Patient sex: M
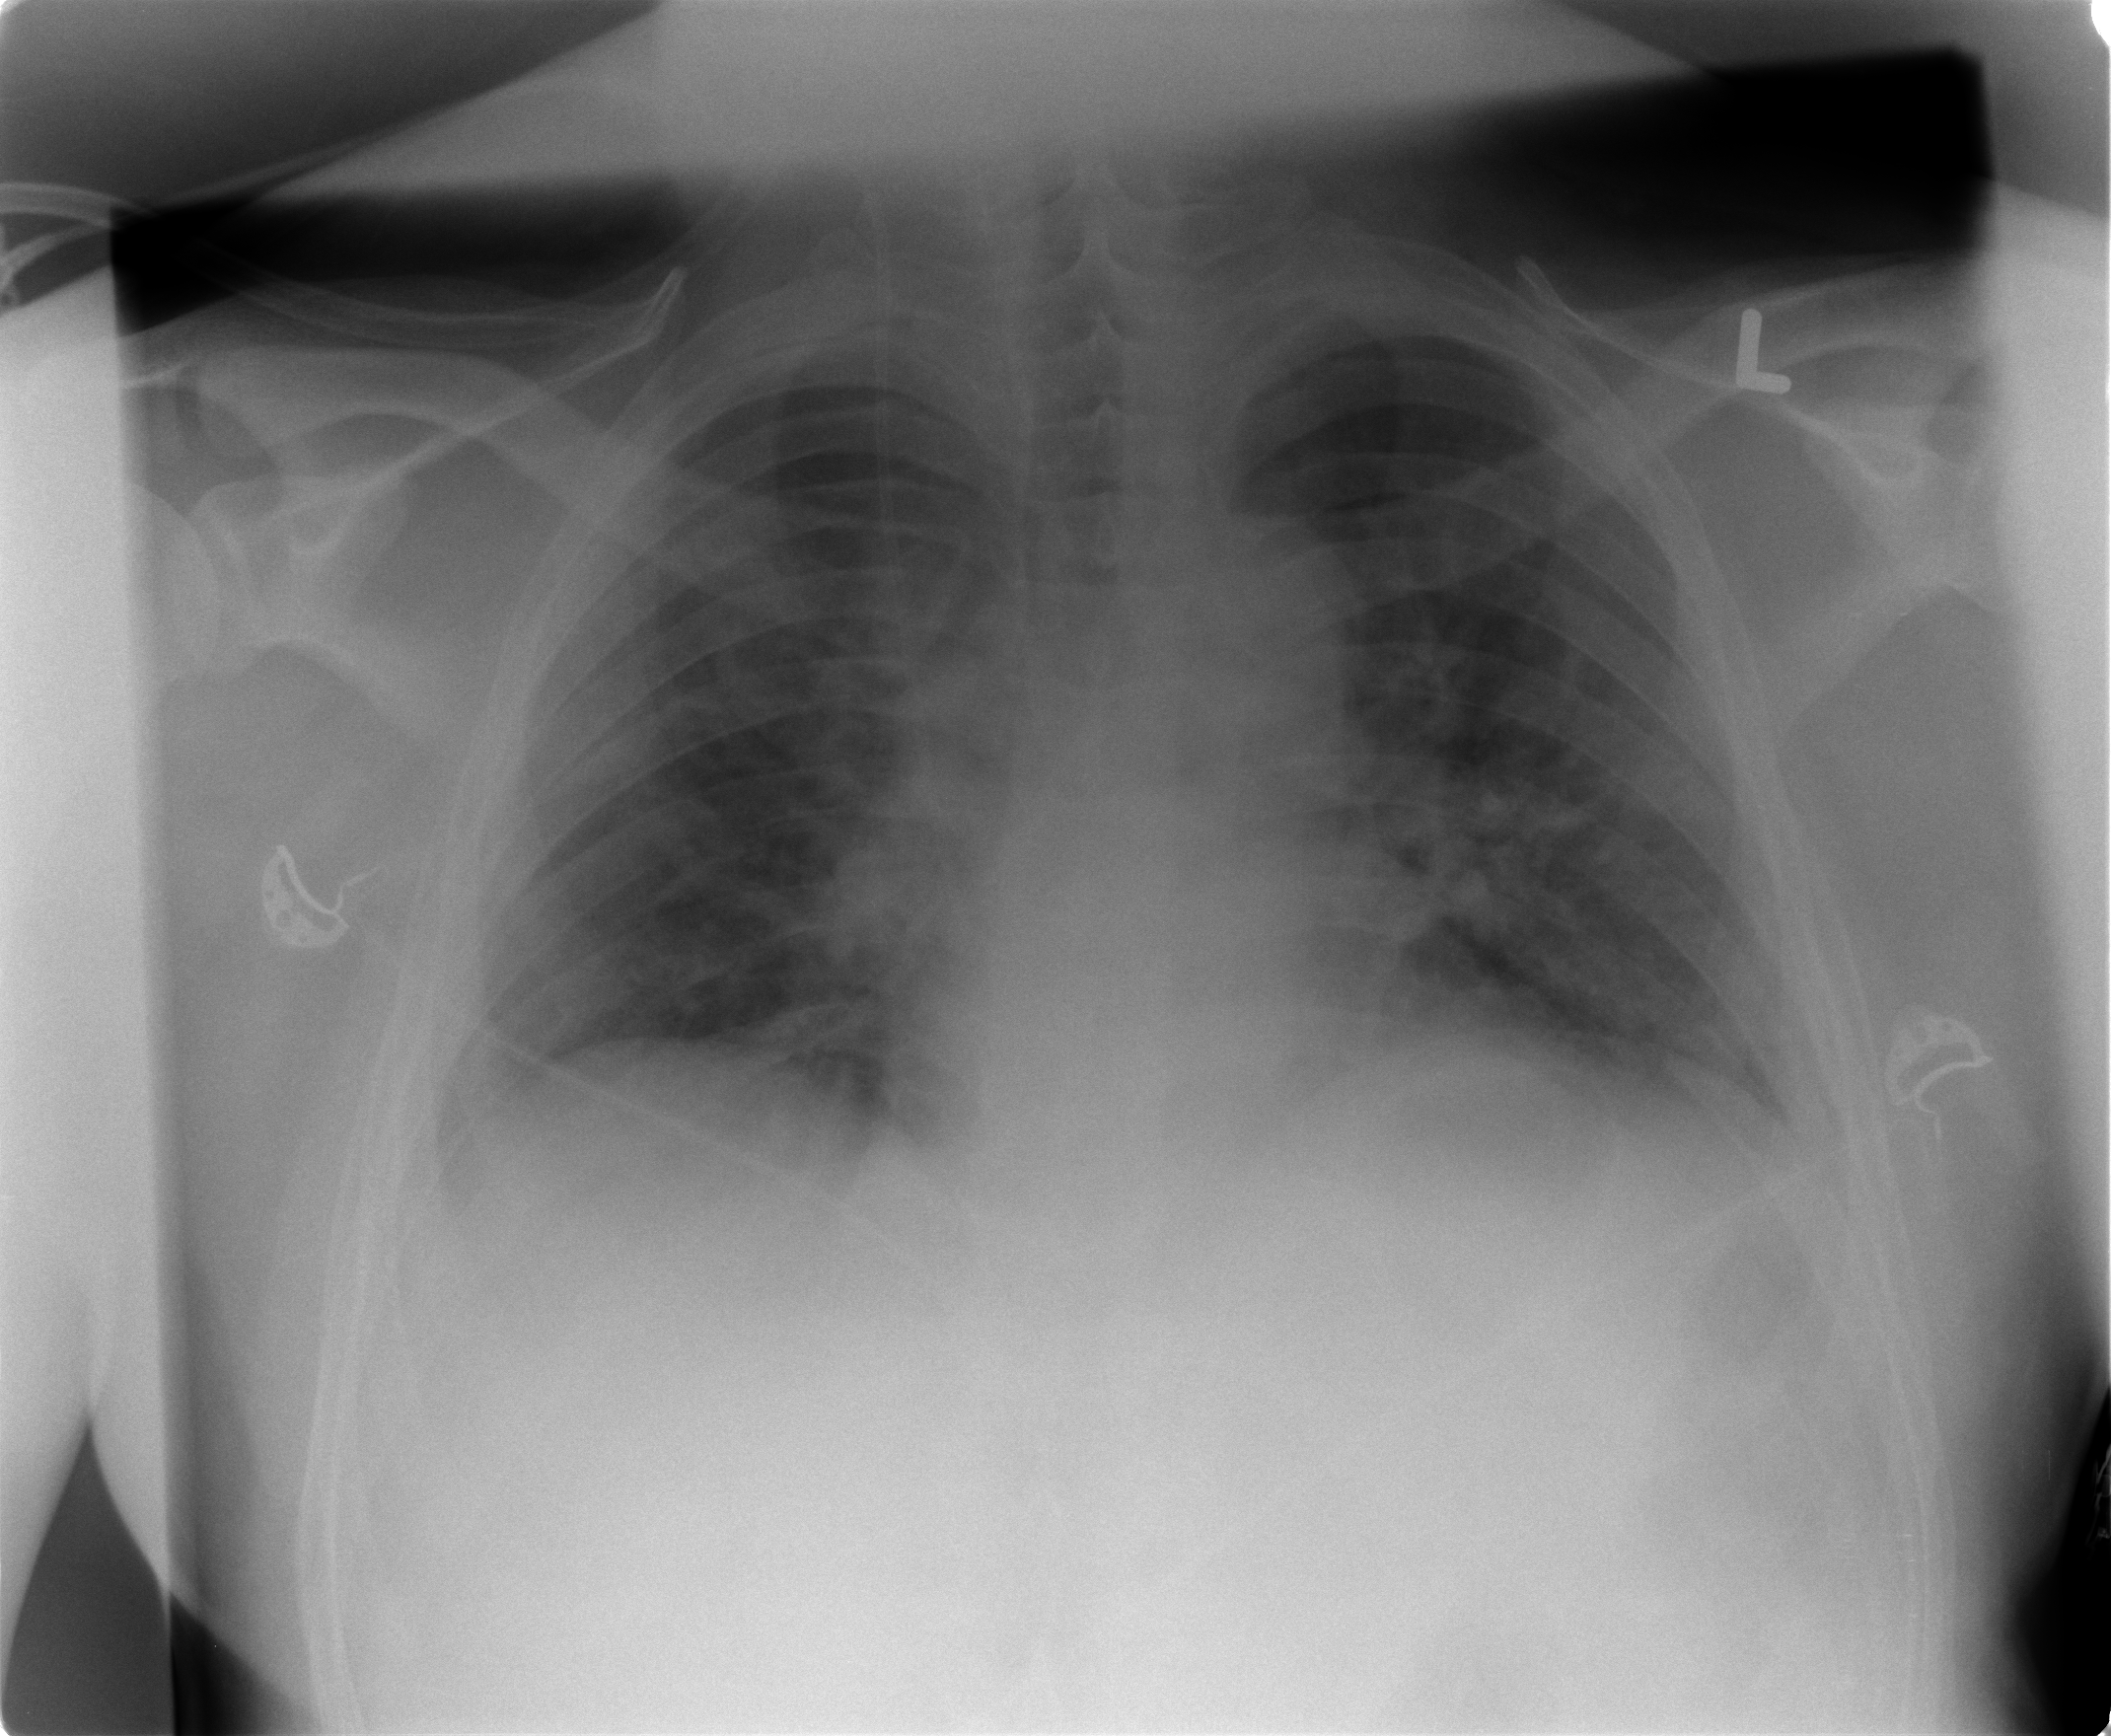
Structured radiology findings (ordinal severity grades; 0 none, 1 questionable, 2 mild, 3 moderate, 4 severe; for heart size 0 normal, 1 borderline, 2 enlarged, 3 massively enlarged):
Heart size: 0
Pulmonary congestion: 3
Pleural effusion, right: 0
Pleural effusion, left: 0
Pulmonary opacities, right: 0
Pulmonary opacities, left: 0
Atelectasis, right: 3
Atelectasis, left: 3